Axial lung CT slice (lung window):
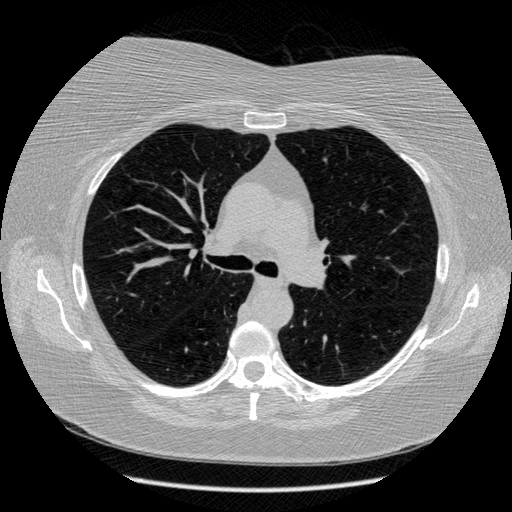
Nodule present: no